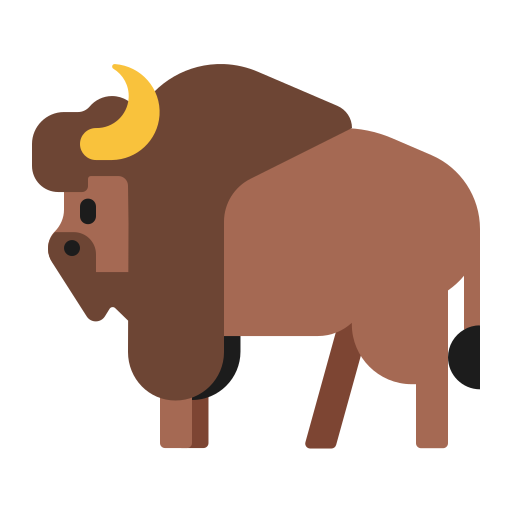
bison flat